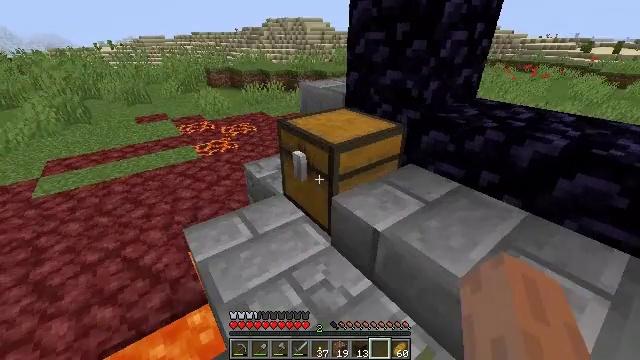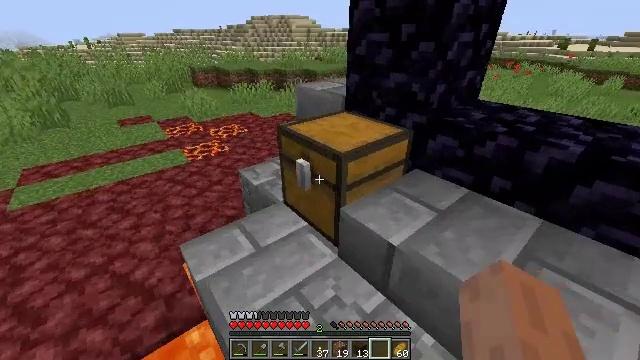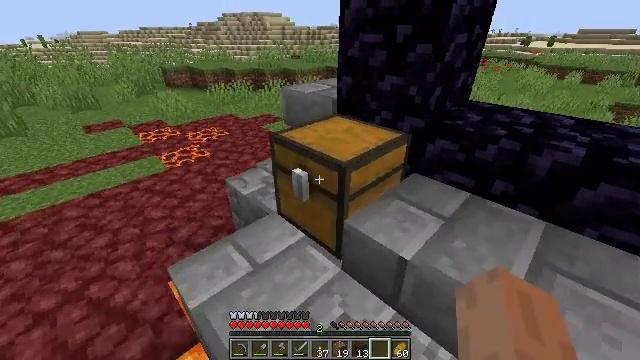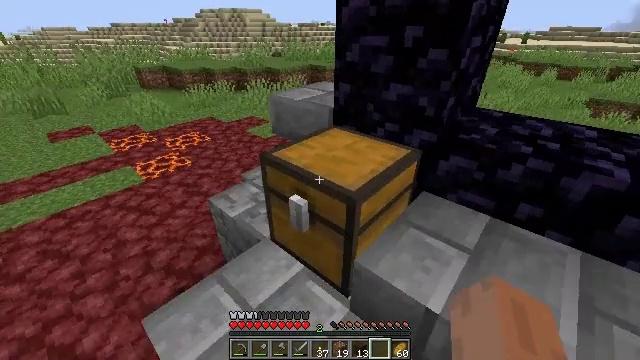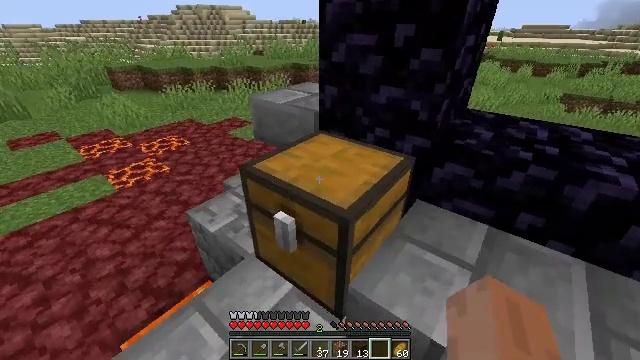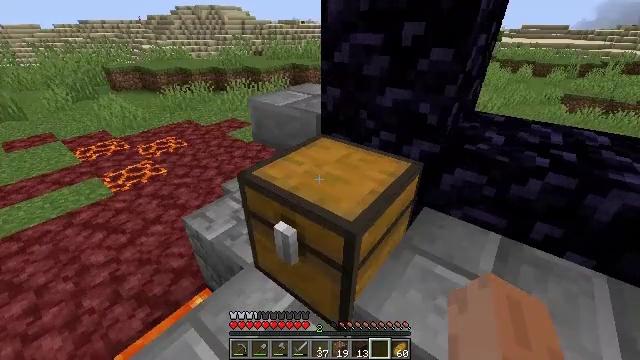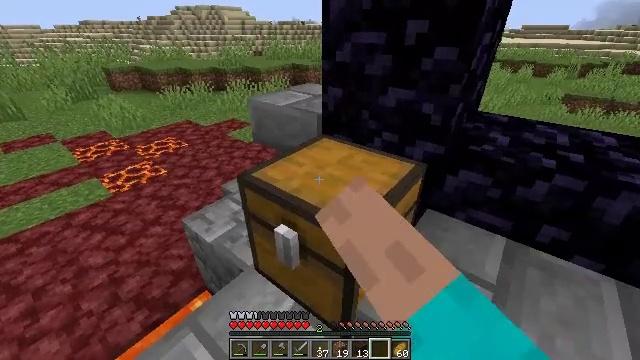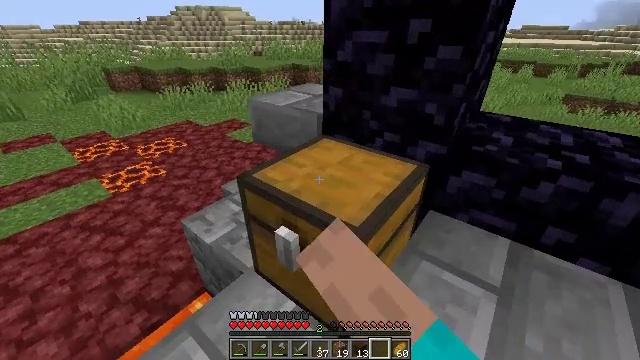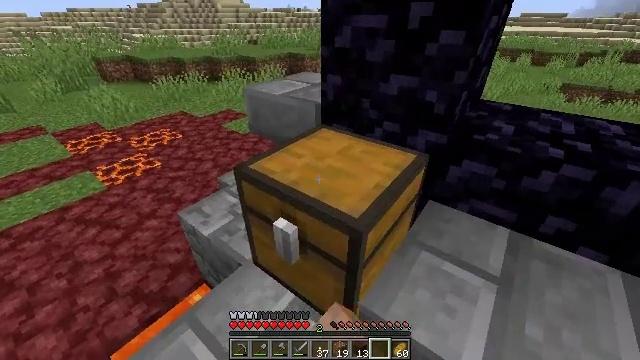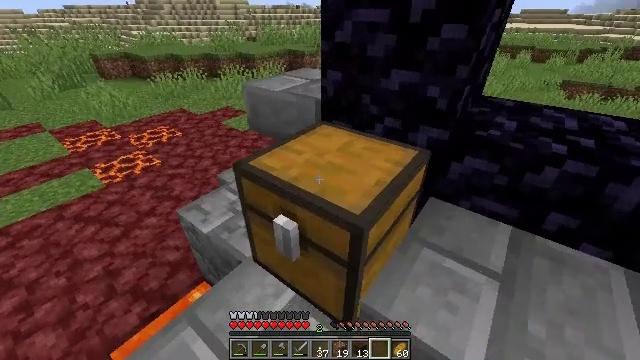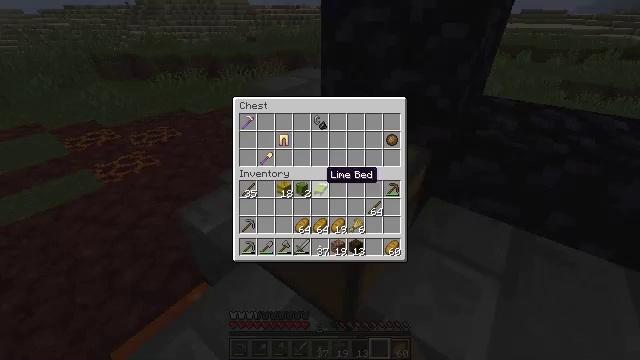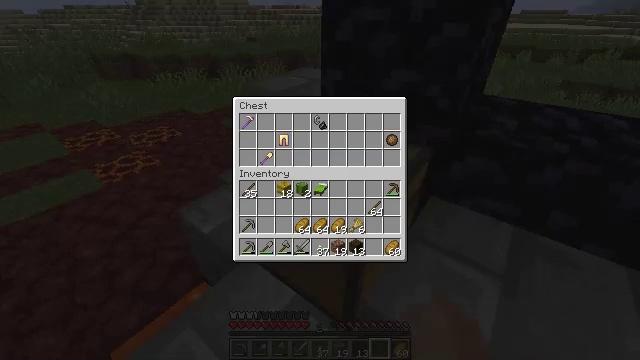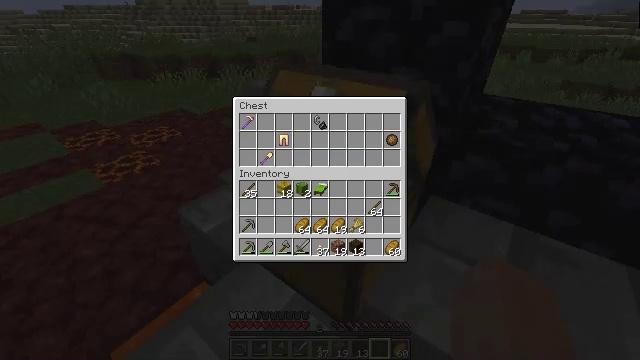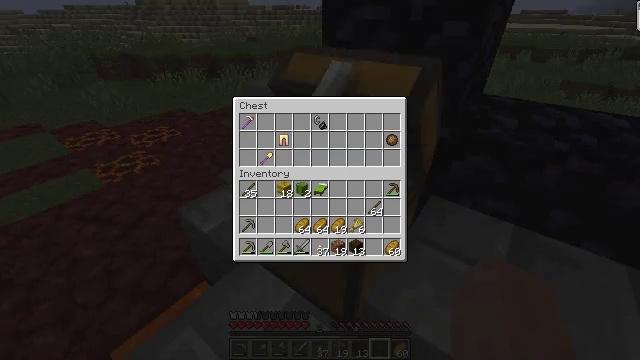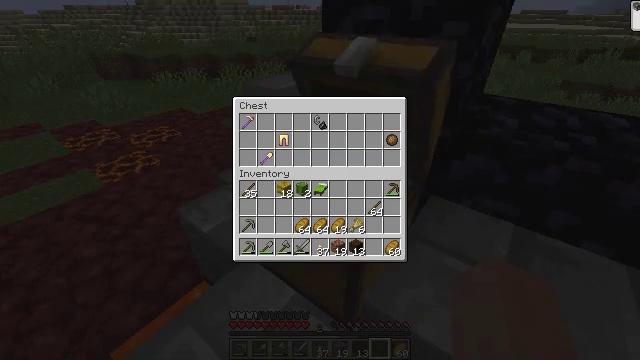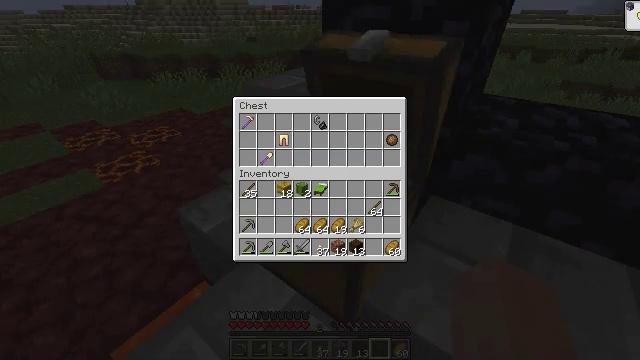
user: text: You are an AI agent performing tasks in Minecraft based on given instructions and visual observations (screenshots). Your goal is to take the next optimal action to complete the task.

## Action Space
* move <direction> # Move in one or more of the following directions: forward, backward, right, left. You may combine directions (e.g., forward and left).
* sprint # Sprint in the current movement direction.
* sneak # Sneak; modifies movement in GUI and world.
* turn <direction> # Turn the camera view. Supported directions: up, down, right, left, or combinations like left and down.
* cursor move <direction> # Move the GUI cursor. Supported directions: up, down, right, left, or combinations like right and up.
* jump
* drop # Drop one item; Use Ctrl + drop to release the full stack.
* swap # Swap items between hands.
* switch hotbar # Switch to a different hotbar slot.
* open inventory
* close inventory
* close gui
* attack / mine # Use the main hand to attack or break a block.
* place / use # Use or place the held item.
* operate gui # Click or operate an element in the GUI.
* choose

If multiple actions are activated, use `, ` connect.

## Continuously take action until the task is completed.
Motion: motion action
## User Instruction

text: Remove golden leggings from the inventory.
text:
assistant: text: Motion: move forward and move left, turn right
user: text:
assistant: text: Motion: move forward, turn right
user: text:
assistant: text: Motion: move forward, turn right
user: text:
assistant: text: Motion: move forward, turn right
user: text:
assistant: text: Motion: use / place
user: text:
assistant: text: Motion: use / place
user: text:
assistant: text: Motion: use / place
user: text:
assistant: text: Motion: turn down
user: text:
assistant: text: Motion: no_op
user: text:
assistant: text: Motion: open gui
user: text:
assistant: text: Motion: no_op
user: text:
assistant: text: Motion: no_op
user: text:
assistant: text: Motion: no_op
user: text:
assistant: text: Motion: no_op
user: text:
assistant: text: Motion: no_op
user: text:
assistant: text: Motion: no_op
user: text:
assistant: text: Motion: no_op
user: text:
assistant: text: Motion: no_op
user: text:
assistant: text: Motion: cursor move up
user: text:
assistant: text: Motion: cursor move up
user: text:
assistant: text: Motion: no_op
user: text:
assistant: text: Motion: no_op
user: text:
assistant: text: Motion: no_op
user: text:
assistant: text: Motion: no_op
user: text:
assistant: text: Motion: no_op
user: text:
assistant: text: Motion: no_op
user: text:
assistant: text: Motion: no_op
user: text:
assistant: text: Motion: sneak
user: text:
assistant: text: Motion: sneak
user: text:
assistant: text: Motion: sneak